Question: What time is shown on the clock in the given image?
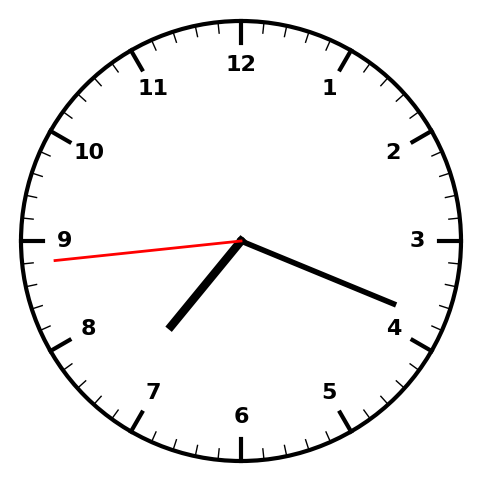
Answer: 07:18:44